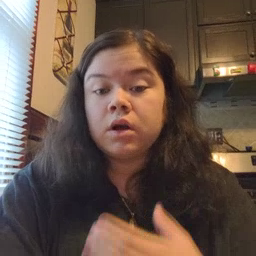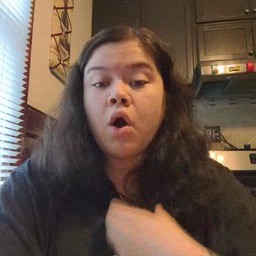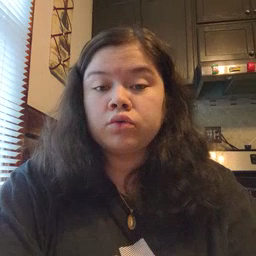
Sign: hungry